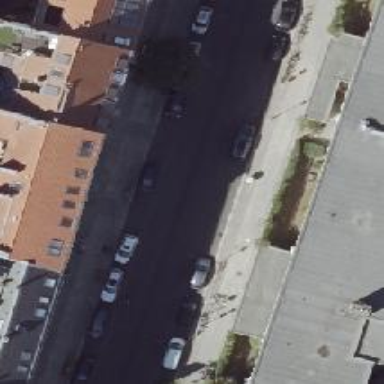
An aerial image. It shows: There is no parking sign in the parking lane.